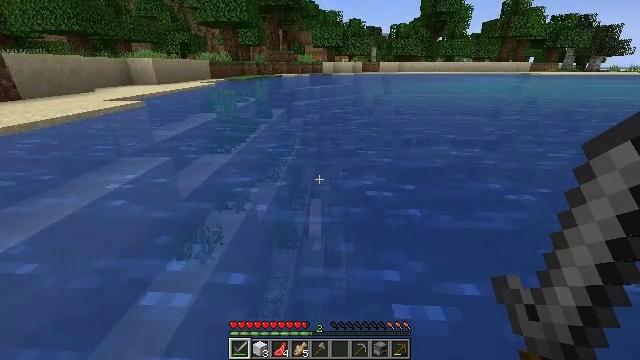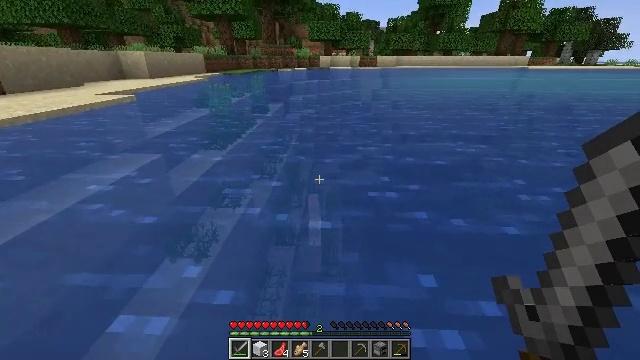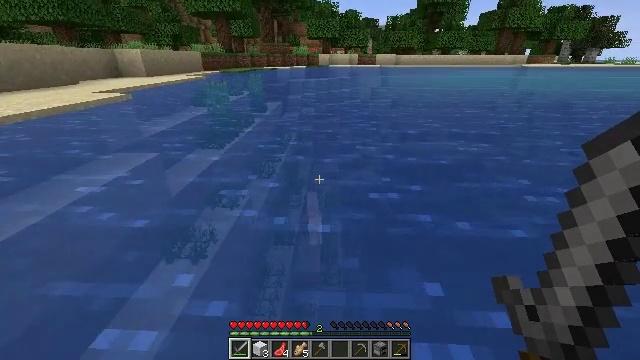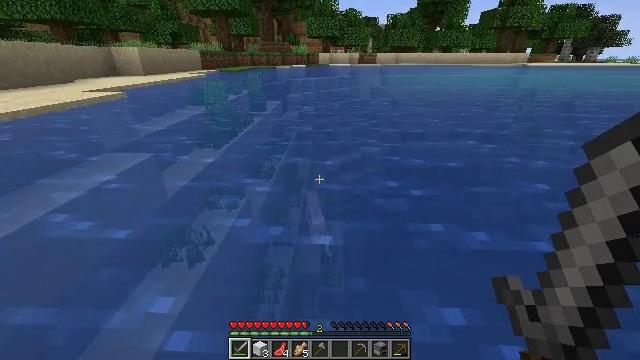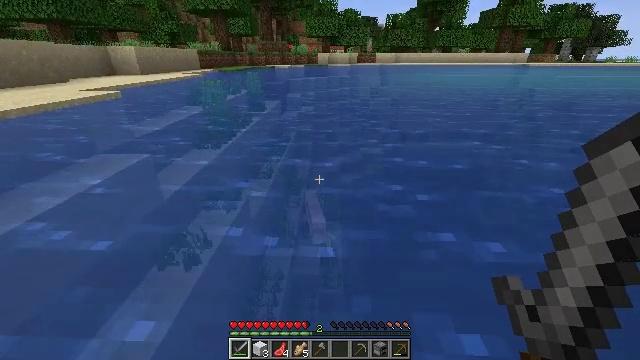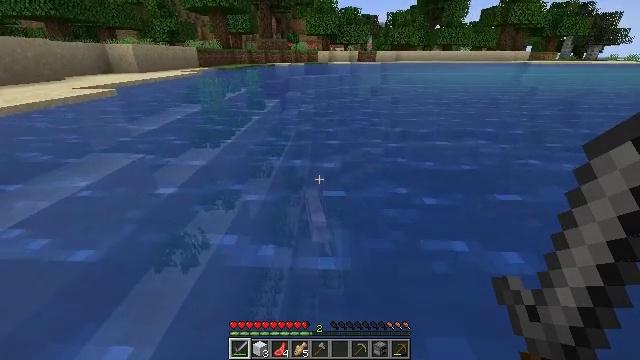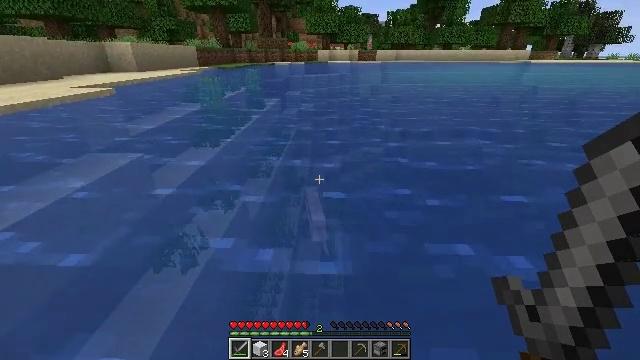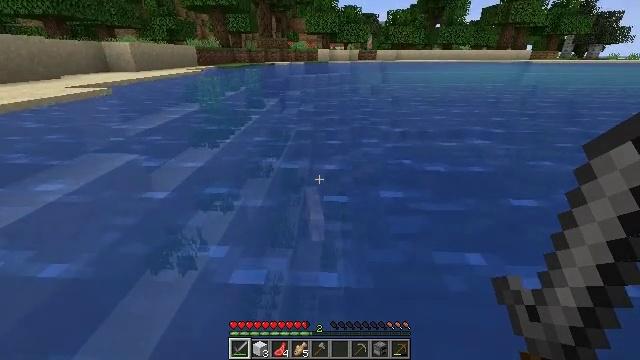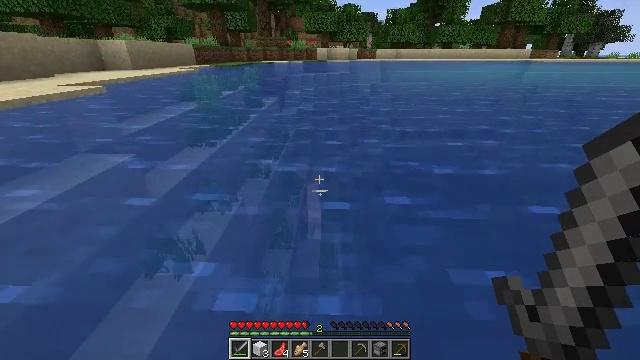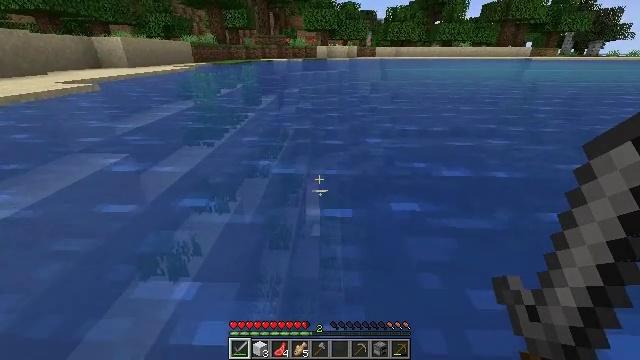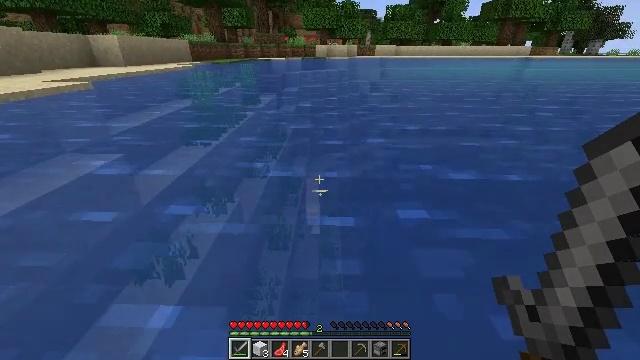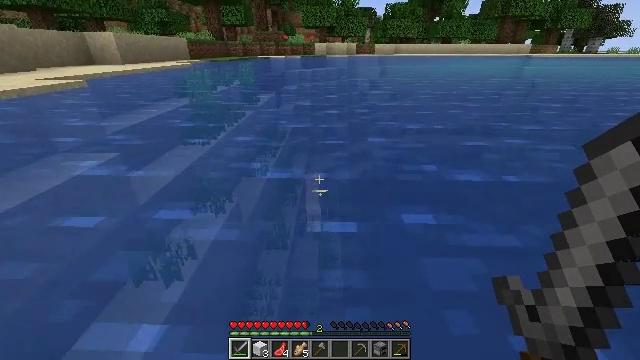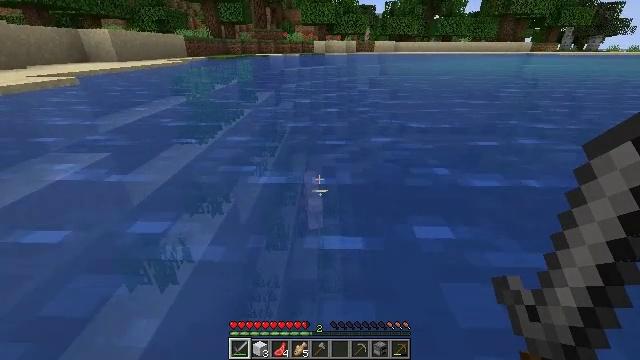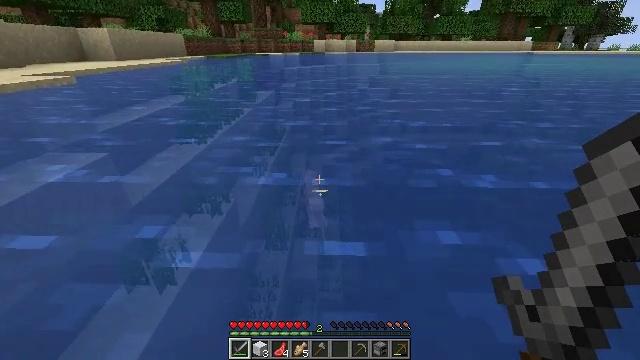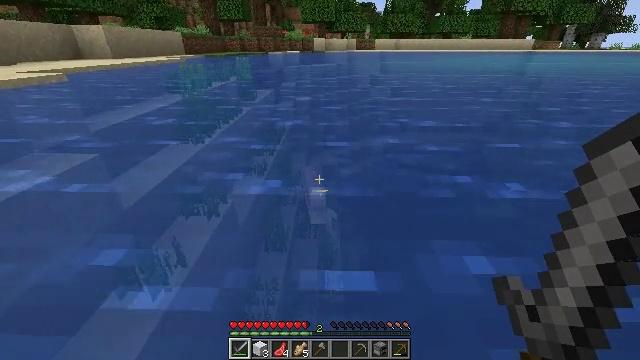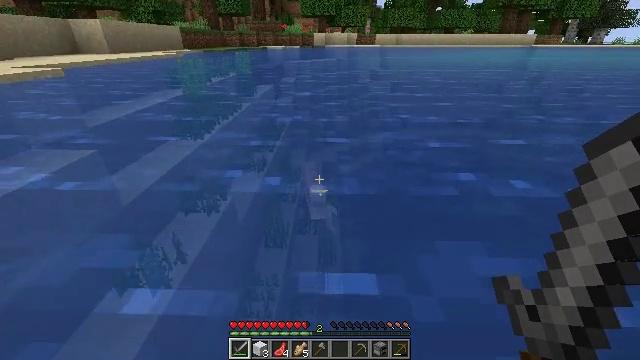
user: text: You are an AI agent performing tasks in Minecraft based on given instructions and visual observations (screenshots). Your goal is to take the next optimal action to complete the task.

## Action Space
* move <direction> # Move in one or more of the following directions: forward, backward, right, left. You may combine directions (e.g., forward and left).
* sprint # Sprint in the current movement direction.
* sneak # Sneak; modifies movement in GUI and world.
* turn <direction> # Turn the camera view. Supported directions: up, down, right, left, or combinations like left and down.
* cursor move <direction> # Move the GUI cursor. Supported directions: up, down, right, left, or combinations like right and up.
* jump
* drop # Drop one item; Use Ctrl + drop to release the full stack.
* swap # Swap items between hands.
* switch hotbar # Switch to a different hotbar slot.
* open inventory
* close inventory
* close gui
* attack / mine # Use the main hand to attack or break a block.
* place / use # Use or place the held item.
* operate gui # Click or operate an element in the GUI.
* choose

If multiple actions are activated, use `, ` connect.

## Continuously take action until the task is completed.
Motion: motion action
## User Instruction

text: Hunt fish.
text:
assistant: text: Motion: move forward, turn down
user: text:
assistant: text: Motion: move forward
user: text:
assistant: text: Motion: move forward
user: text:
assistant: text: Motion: move forward
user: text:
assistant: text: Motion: move forward
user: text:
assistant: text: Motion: move forward
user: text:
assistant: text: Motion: move forward
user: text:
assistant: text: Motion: move forward
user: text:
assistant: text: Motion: move forward
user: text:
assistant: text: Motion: move forward
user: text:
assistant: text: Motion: move forward
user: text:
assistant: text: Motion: move forward
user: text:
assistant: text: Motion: move forward
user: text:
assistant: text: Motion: move forward
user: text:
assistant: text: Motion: move forward
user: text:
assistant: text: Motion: move forward
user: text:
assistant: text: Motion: move forward
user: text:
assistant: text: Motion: move forward
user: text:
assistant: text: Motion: move forward, attack / mine
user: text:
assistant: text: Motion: move forward, attack / mine
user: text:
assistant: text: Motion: move forward
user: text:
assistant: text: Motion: move forward
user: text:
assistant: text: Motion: move forward
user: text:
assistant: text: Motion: no_op